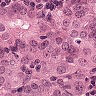
Metastatic tissue present: yes